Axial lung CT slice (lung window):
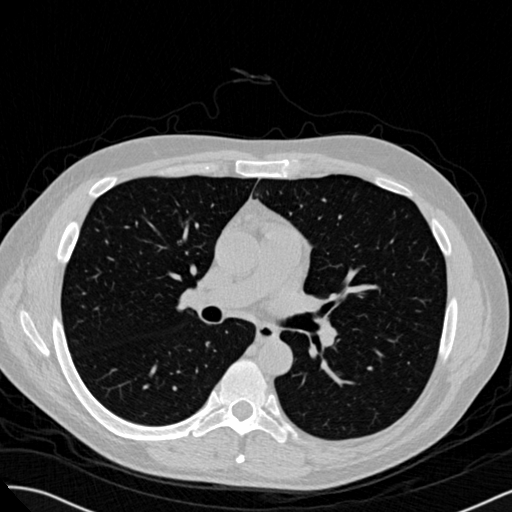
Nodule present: no